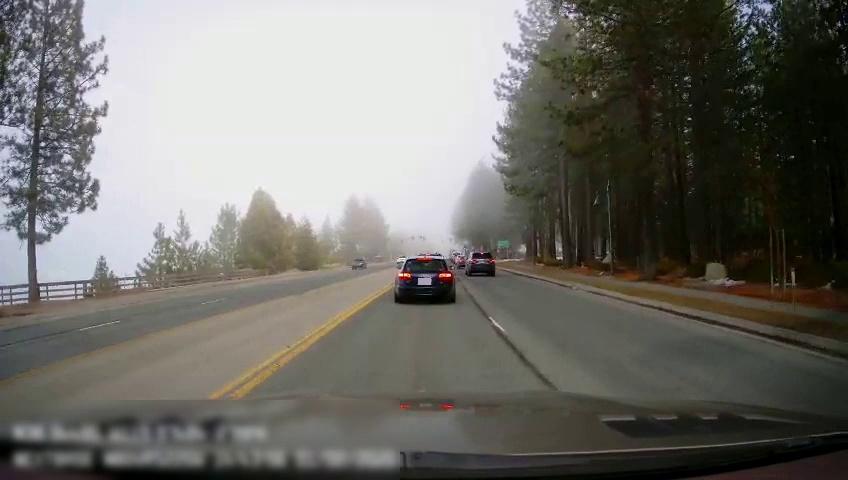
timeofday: Day
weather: Sunny
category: Drivable Space
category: Vehicles | SUV
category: Vehicles | SUV
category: Vehicles | Car
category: Vehicles | SUV
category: Vehicles | Car
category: Lanes | Opposite Lane
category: Lanes | Current Lane
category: Lanes | Current Lane
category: Lanes | Opposite Lane
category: Traffic | Signs